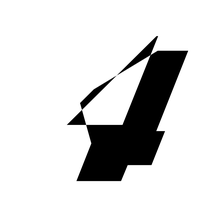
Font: LibreCaslonText-Italic_SemiBold_Italic